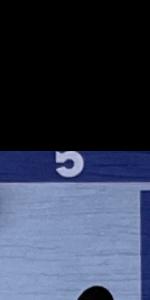
Label: Empty